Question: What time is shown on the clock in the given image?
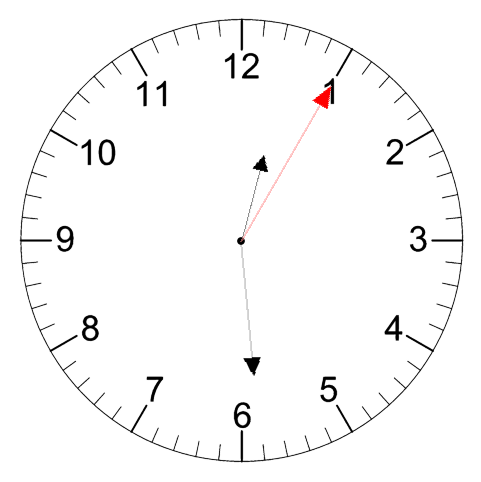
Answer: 12:29:05